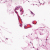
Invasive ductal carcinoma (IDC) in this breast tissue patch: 0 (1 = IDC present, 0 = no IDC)